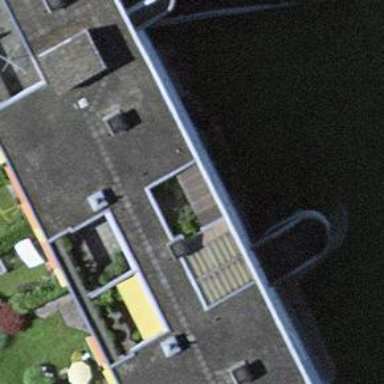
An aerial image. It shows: View of apartment building.